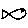
Label: fish